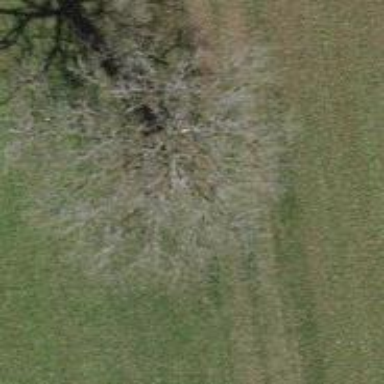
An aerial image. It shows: Broadleaved tree with lush leaves.